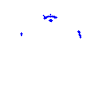
Particle: kaon